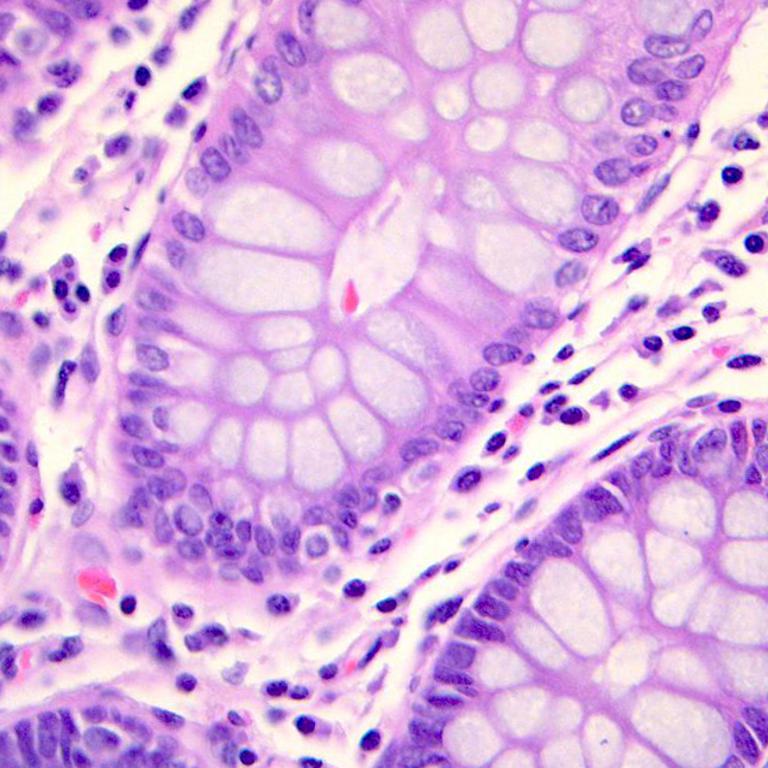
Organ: colon
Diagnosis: benign